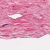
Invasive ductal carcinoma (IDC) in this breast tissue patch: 0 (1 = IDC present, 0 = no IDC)